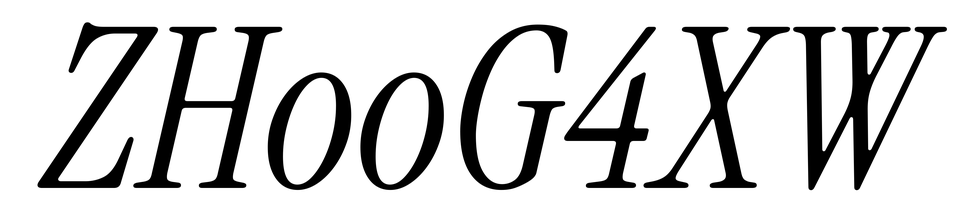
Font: InstrumentSerif-Italic